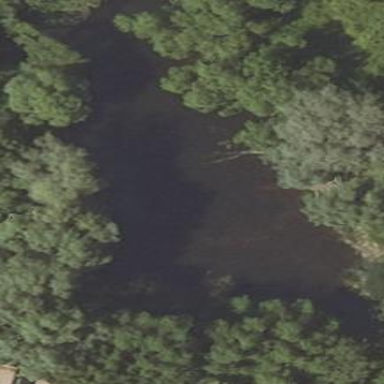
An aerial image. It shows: Pond with natural water.